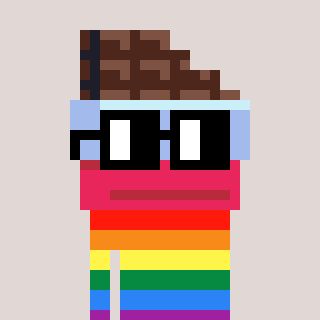
a pixel art character with square black glasses, a chocolate-shaped head and a slimegreen-colored body on a warm background